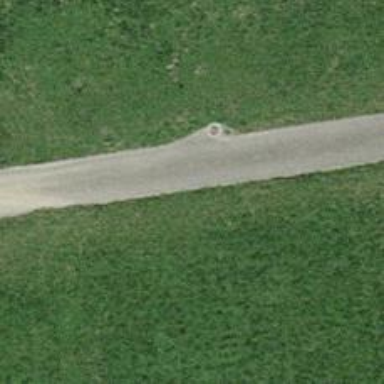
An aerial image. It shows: Paved track with grade 2 quality surface.